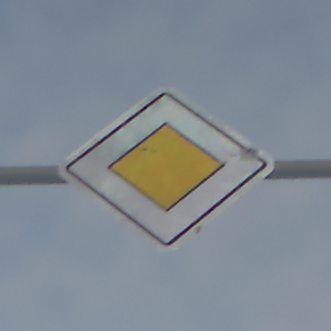
Verkehrszeichen: Vorfahrtsstrasse
Umgebung: Outdoor, Nature
Tageszeit: SunriseSunset
Wetter: PartlyCloudy
Licht: Natural
Jahreszeit: NotSpecified
Kontrast: LowContrast